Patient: sex M, age 44
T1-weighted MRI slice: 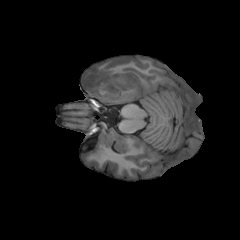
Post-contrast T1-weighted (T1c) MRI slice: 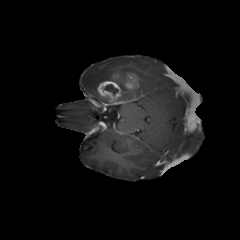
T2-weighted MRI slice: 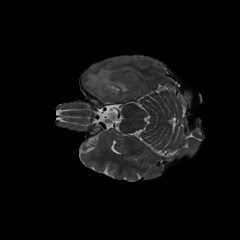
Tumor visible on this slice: yes
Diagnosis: Glioblastoma, IDH-wildtype
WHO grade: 4